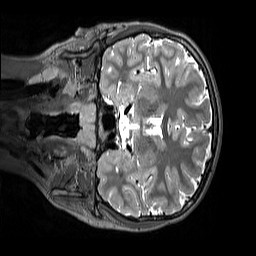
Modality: T2w
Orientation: coronal
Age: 9
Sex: male
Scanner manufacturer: siemens
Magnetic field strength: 3 T
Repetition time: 3.2 s
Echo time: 0.408 s